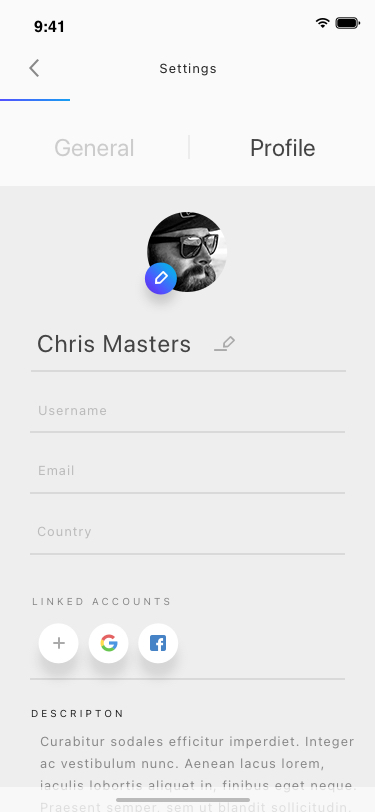
Text in this UI design:
Curabitur sodales efficitur imperdiet. Integer ac vestibulum nunc. Aenean lacus lorem, iaculis lobortis aliquet in, finibus eget neque. Praesent semper, sem ut blandit sollicitudin, leo nulla bibendum enim, molestie sodales tellus ex ac diam. Ut vulputate sit amet justo nec vulputate. Class aptent taciti sociosq
descripton
linked accounts
Country
Email
Username
Chris Masters
Profile
General
Settings
9:41